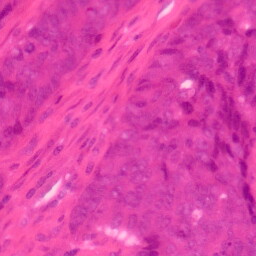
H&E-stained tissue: Colon